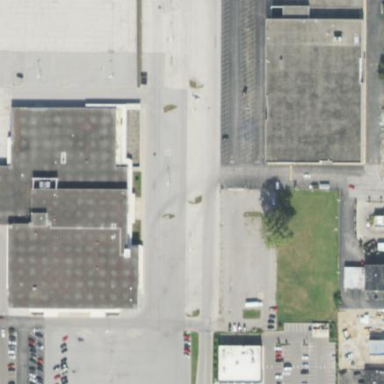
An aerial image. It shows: Retail area that is mall.